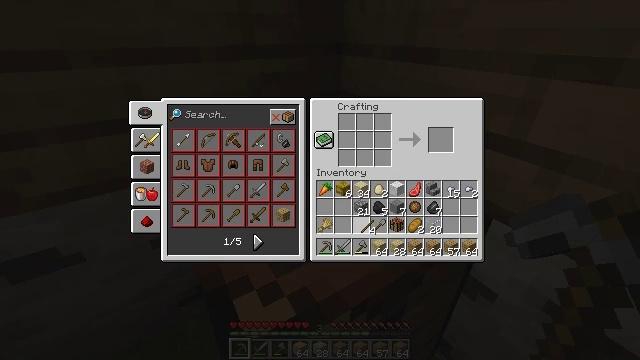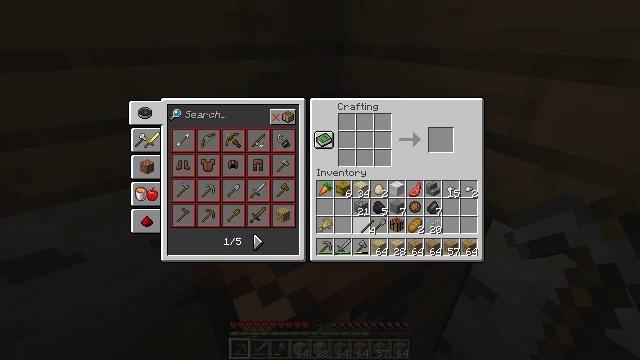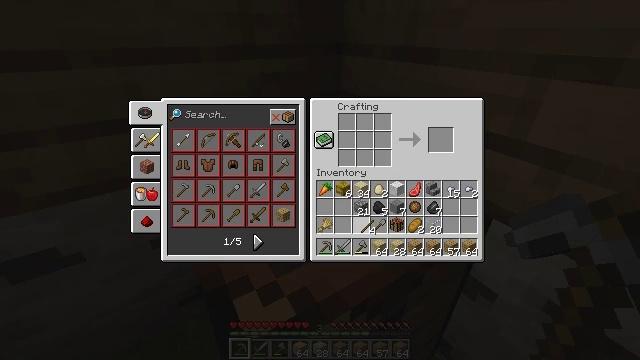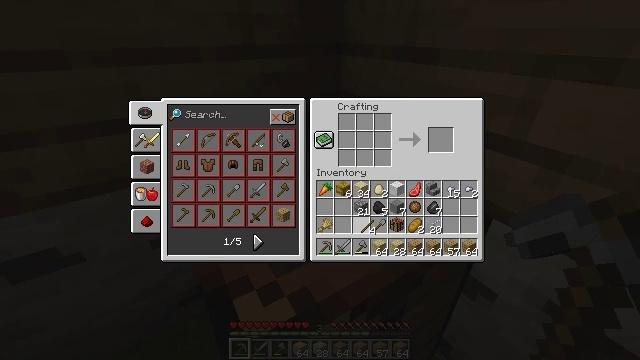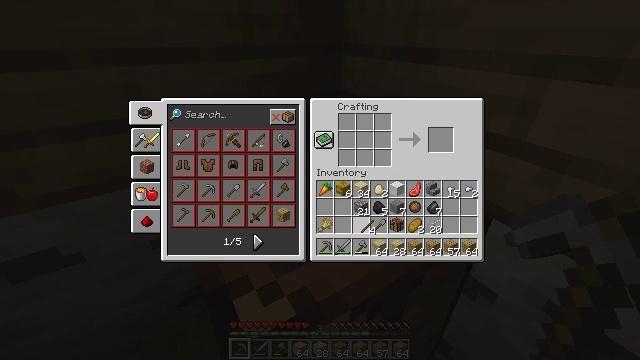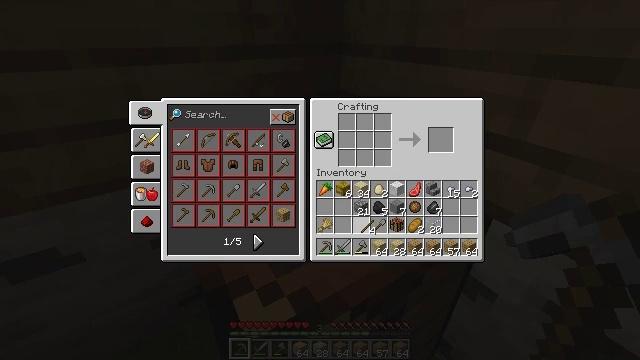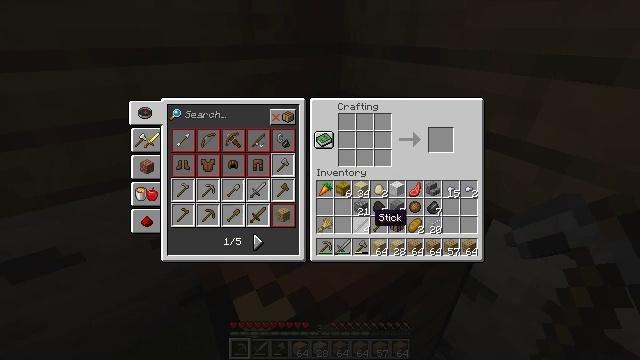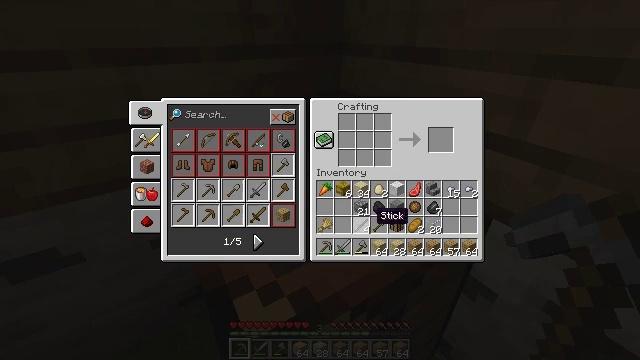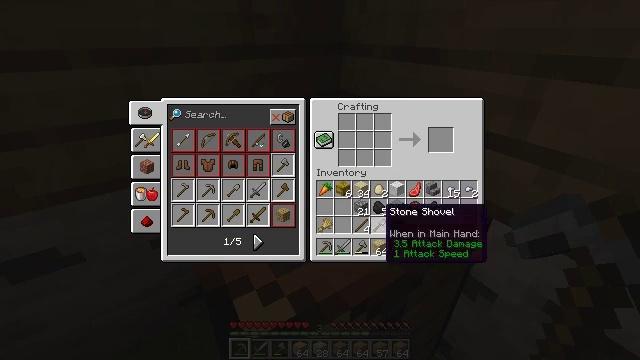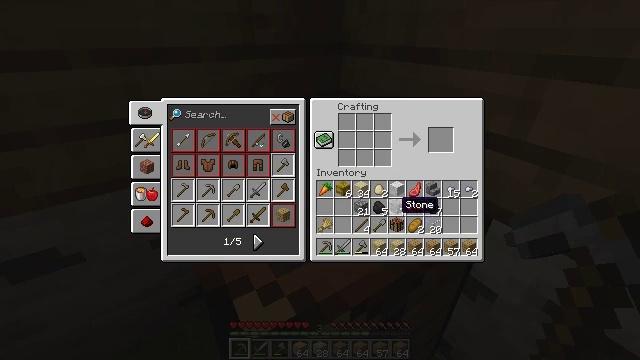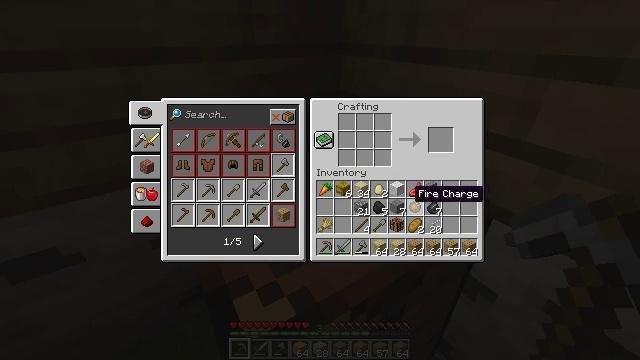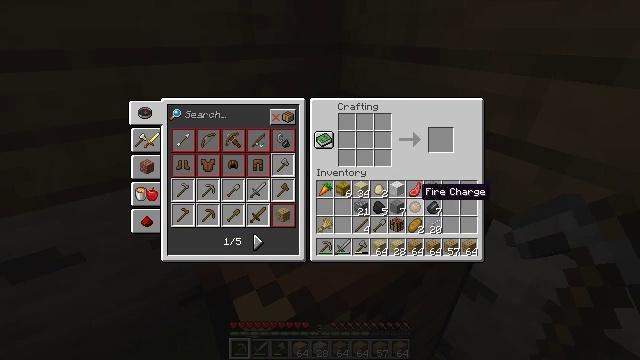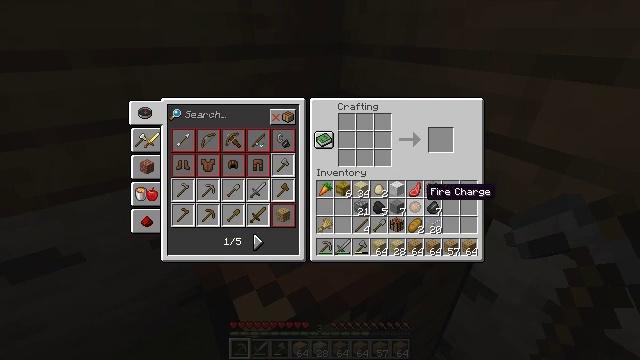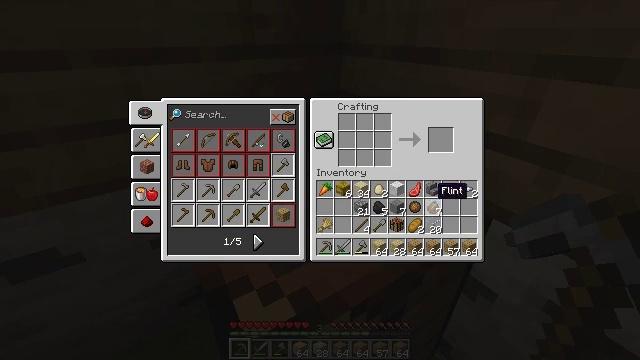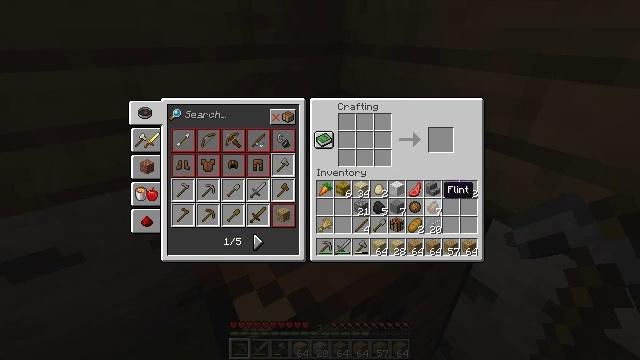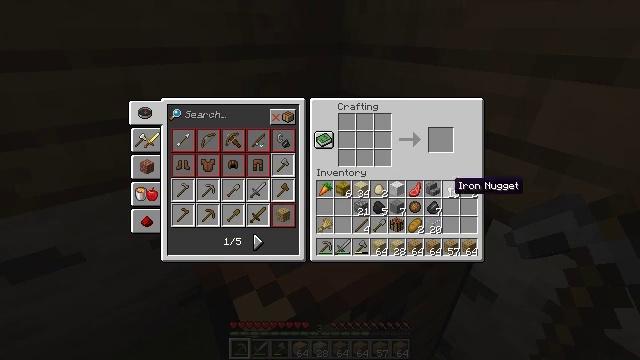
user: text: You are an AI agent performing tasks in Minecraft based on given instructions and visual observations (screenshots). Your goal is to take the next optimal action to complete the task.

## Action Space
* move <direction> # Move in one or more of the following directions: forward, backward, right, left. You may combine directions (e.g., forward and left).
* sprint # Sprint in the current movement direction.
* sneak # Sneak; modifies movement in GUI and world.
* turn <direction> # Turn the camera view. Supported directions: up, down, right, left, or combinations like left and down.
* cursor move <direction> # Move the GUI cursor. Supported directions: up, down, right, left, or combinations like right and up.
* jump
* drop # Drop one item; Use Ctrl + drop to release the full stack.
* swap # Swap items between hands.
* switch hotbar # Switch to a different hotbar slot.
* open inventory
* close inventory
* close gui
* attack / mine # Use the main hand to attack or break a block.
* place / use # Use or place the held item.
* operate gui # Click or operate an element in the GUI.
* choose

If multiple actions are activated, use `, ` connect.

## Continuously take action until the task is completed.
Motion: motion action
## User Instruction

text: Break the white bed to relocate it.
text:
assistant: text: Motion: no_op
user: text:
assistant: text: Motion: no_op
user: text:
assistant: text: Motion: operate gui
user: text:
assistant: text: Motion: operate gui
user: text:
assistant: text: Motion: operate gui
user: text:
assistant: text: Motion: no_op
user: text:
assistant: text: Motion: no_op
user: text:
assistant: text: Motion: cursor move right
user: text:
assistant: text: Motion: cursor move right and up
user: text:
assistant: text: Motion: cursor move right and up
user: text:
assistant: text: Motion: no_op
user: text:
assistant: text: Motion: no_op
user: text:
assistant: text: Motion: cursor move right
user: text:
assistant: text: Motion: no_op
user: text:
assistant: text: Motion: cursor move right
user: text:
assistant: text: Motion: cursor move right
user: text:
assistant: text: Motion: no_op
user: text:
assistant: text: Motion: cursor move right
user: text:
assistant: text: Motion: no_op
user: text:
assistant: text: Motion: no_op
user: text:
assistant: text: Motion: no_op
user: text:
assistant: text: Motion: no_op
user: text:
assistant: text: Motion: no_op
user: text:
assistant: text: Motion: no_op
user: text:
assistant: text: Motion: no_op
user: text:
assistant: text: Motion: no_op
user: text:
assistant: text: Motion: no_op
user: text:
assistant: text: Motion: no_op
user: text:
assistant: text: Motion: no_op
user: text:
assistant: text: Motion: no_op